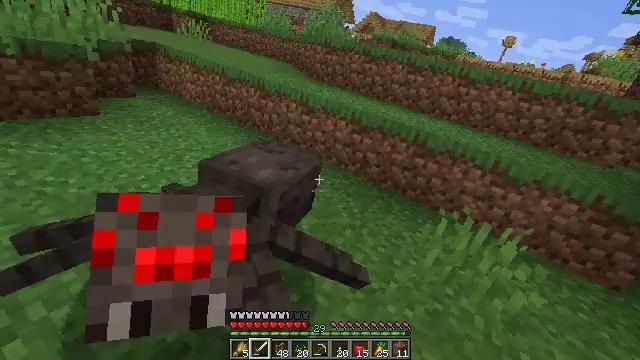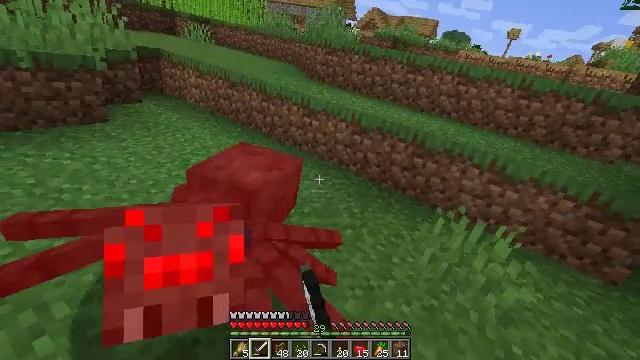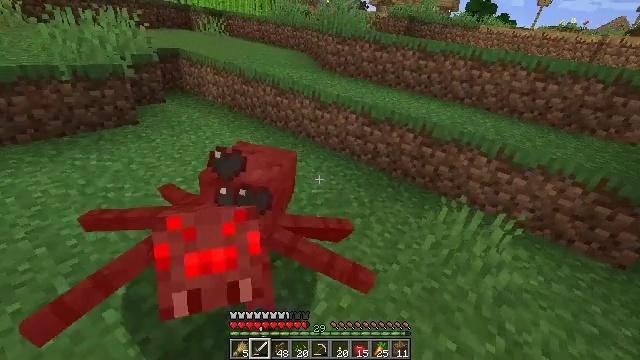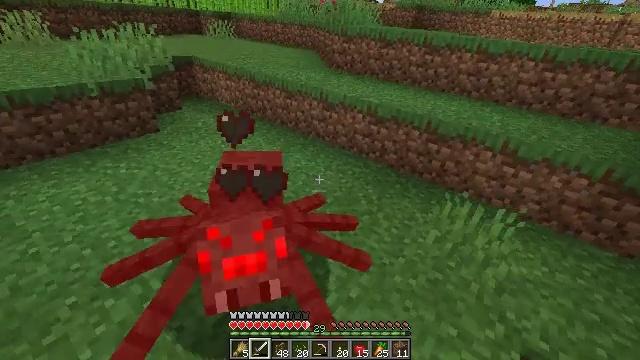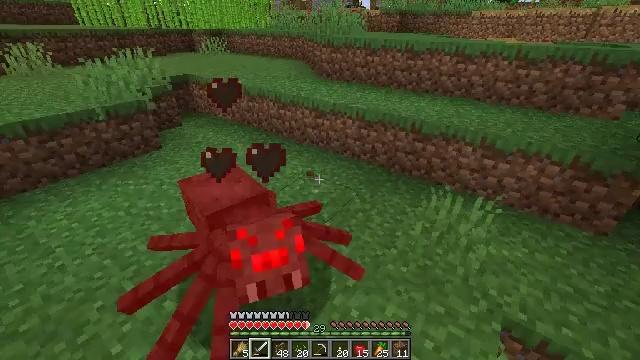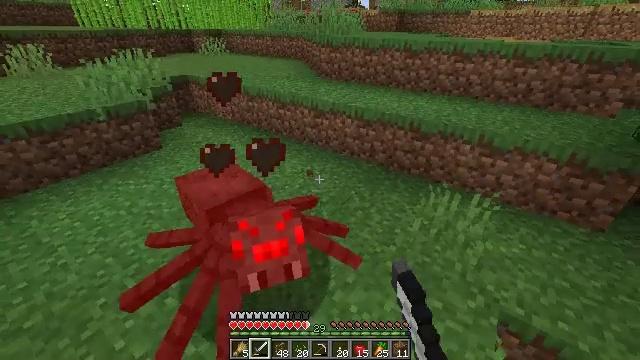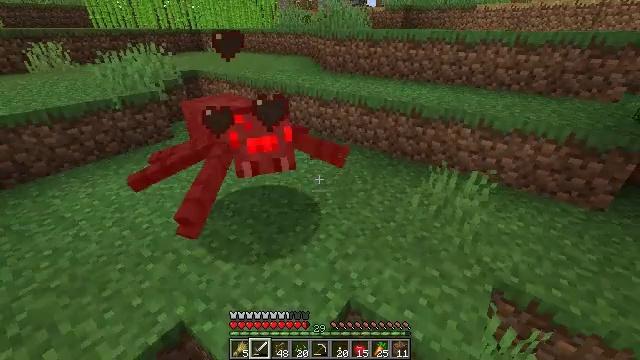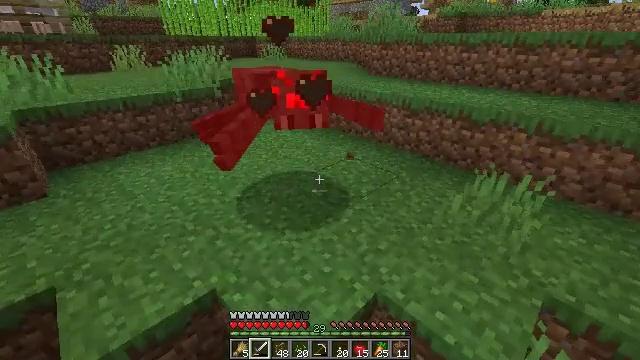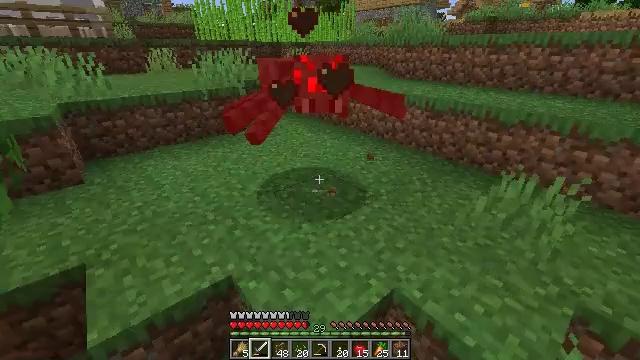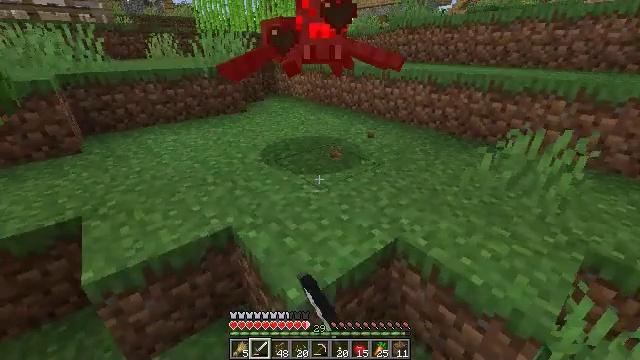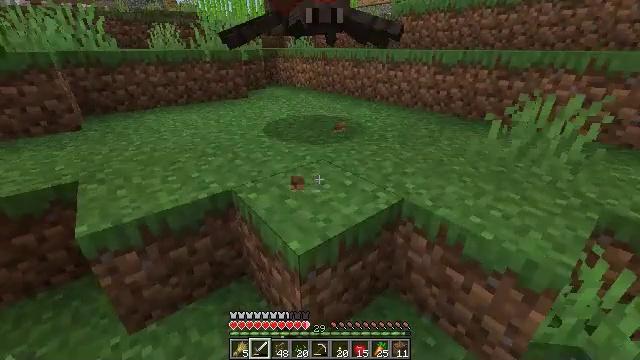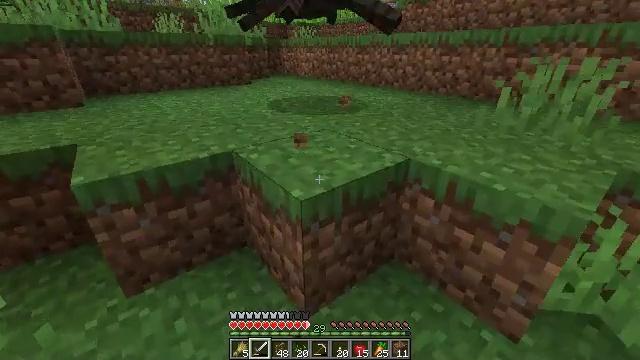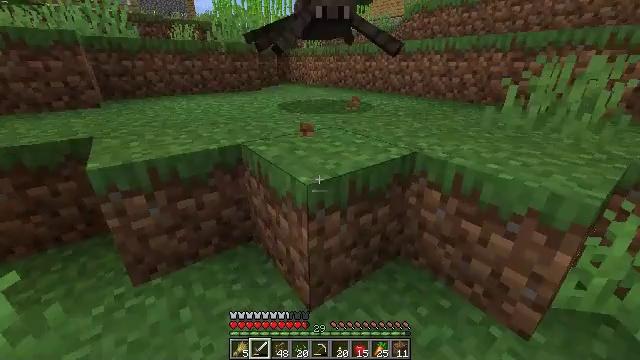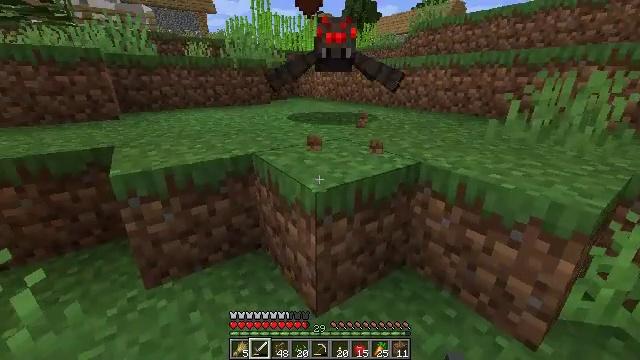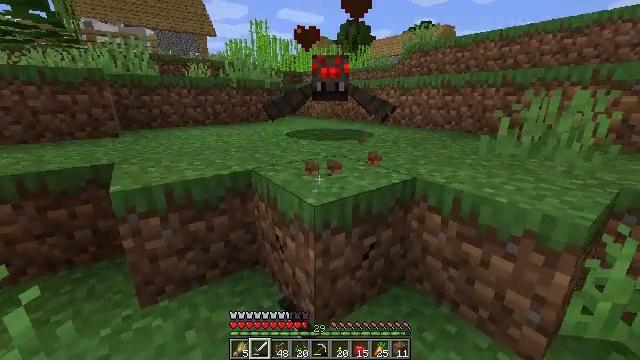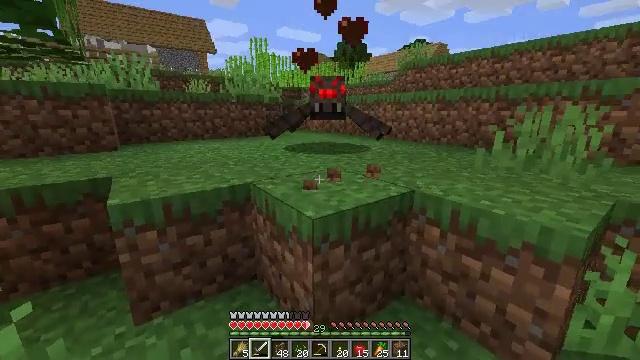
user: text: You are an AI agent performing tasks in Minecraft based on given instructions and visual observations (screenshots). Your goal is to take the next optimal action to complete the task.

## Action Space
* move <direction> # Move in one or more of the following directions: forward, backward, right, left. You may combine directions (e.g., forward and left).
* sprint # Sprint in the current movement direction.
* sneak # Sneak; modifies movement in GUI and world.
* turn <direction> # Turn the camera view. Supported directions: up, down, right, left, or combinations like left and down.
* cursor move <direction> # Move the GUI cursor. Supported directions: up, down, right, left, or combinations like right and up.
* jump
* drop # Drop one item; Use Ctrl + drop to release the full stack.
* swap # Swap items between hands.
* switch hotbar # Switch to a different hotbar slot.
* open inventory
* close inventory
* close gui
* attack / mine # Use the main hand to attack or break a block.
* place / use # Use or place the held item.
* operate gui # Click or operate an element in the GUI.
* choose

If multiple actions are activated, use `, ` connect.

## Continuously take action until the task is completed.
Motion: motion action
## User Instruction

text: Kill mobs.
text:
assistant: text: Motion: turn left, attack / mine
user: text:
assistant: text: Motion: move back, turn left and down, attack / mine
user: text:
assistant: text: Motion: move back, turn left and down
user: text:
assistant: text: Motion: move back, turn up, attack / mine
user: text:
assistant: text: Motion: move back, attack / mine
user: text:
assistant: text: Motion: turn left, attack / mine
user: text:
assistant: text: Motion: turn left and up
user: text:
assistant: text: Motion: turn left and up, attack / mine
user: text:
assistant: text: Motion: attack / mine
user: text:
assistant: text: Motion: attack / mine
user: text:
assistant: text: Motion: no_op
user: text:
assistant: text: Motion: turn left and up
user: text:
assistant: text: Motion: turn left and up, attack / mine
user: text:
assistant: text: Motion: turn up, attack / mine
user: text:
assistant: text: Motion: turn up
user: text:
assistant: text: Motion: turn up
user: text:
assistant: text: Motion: turn up
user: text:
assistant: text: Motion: turn up
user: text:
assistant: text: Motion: attack / mine
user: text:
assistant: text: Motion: attack / mine
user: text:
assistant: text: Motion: attack / mine
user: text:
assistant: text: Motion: attack / mine
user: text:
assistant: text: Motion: attack / mine
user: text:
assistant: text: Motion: attack / mine
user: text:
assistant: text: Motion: turn up
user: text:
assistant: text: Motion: attack / mine
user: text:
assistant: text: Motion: attack / mine
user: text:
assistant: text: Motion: turn right, attack / mine
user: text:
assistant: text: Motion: turn right and up, attack / mine
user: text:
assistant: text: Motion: turn up, attack / mine